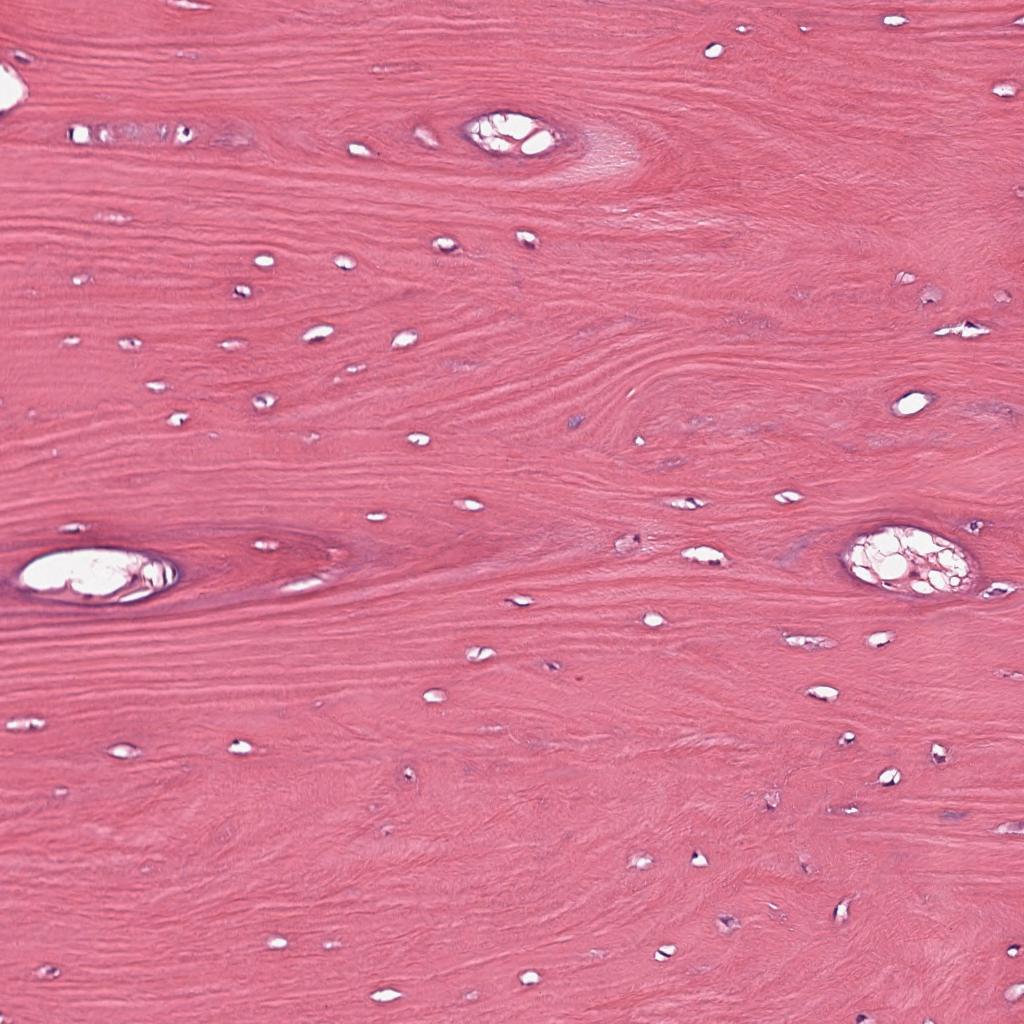
Label: Non-Tumor